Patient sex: F
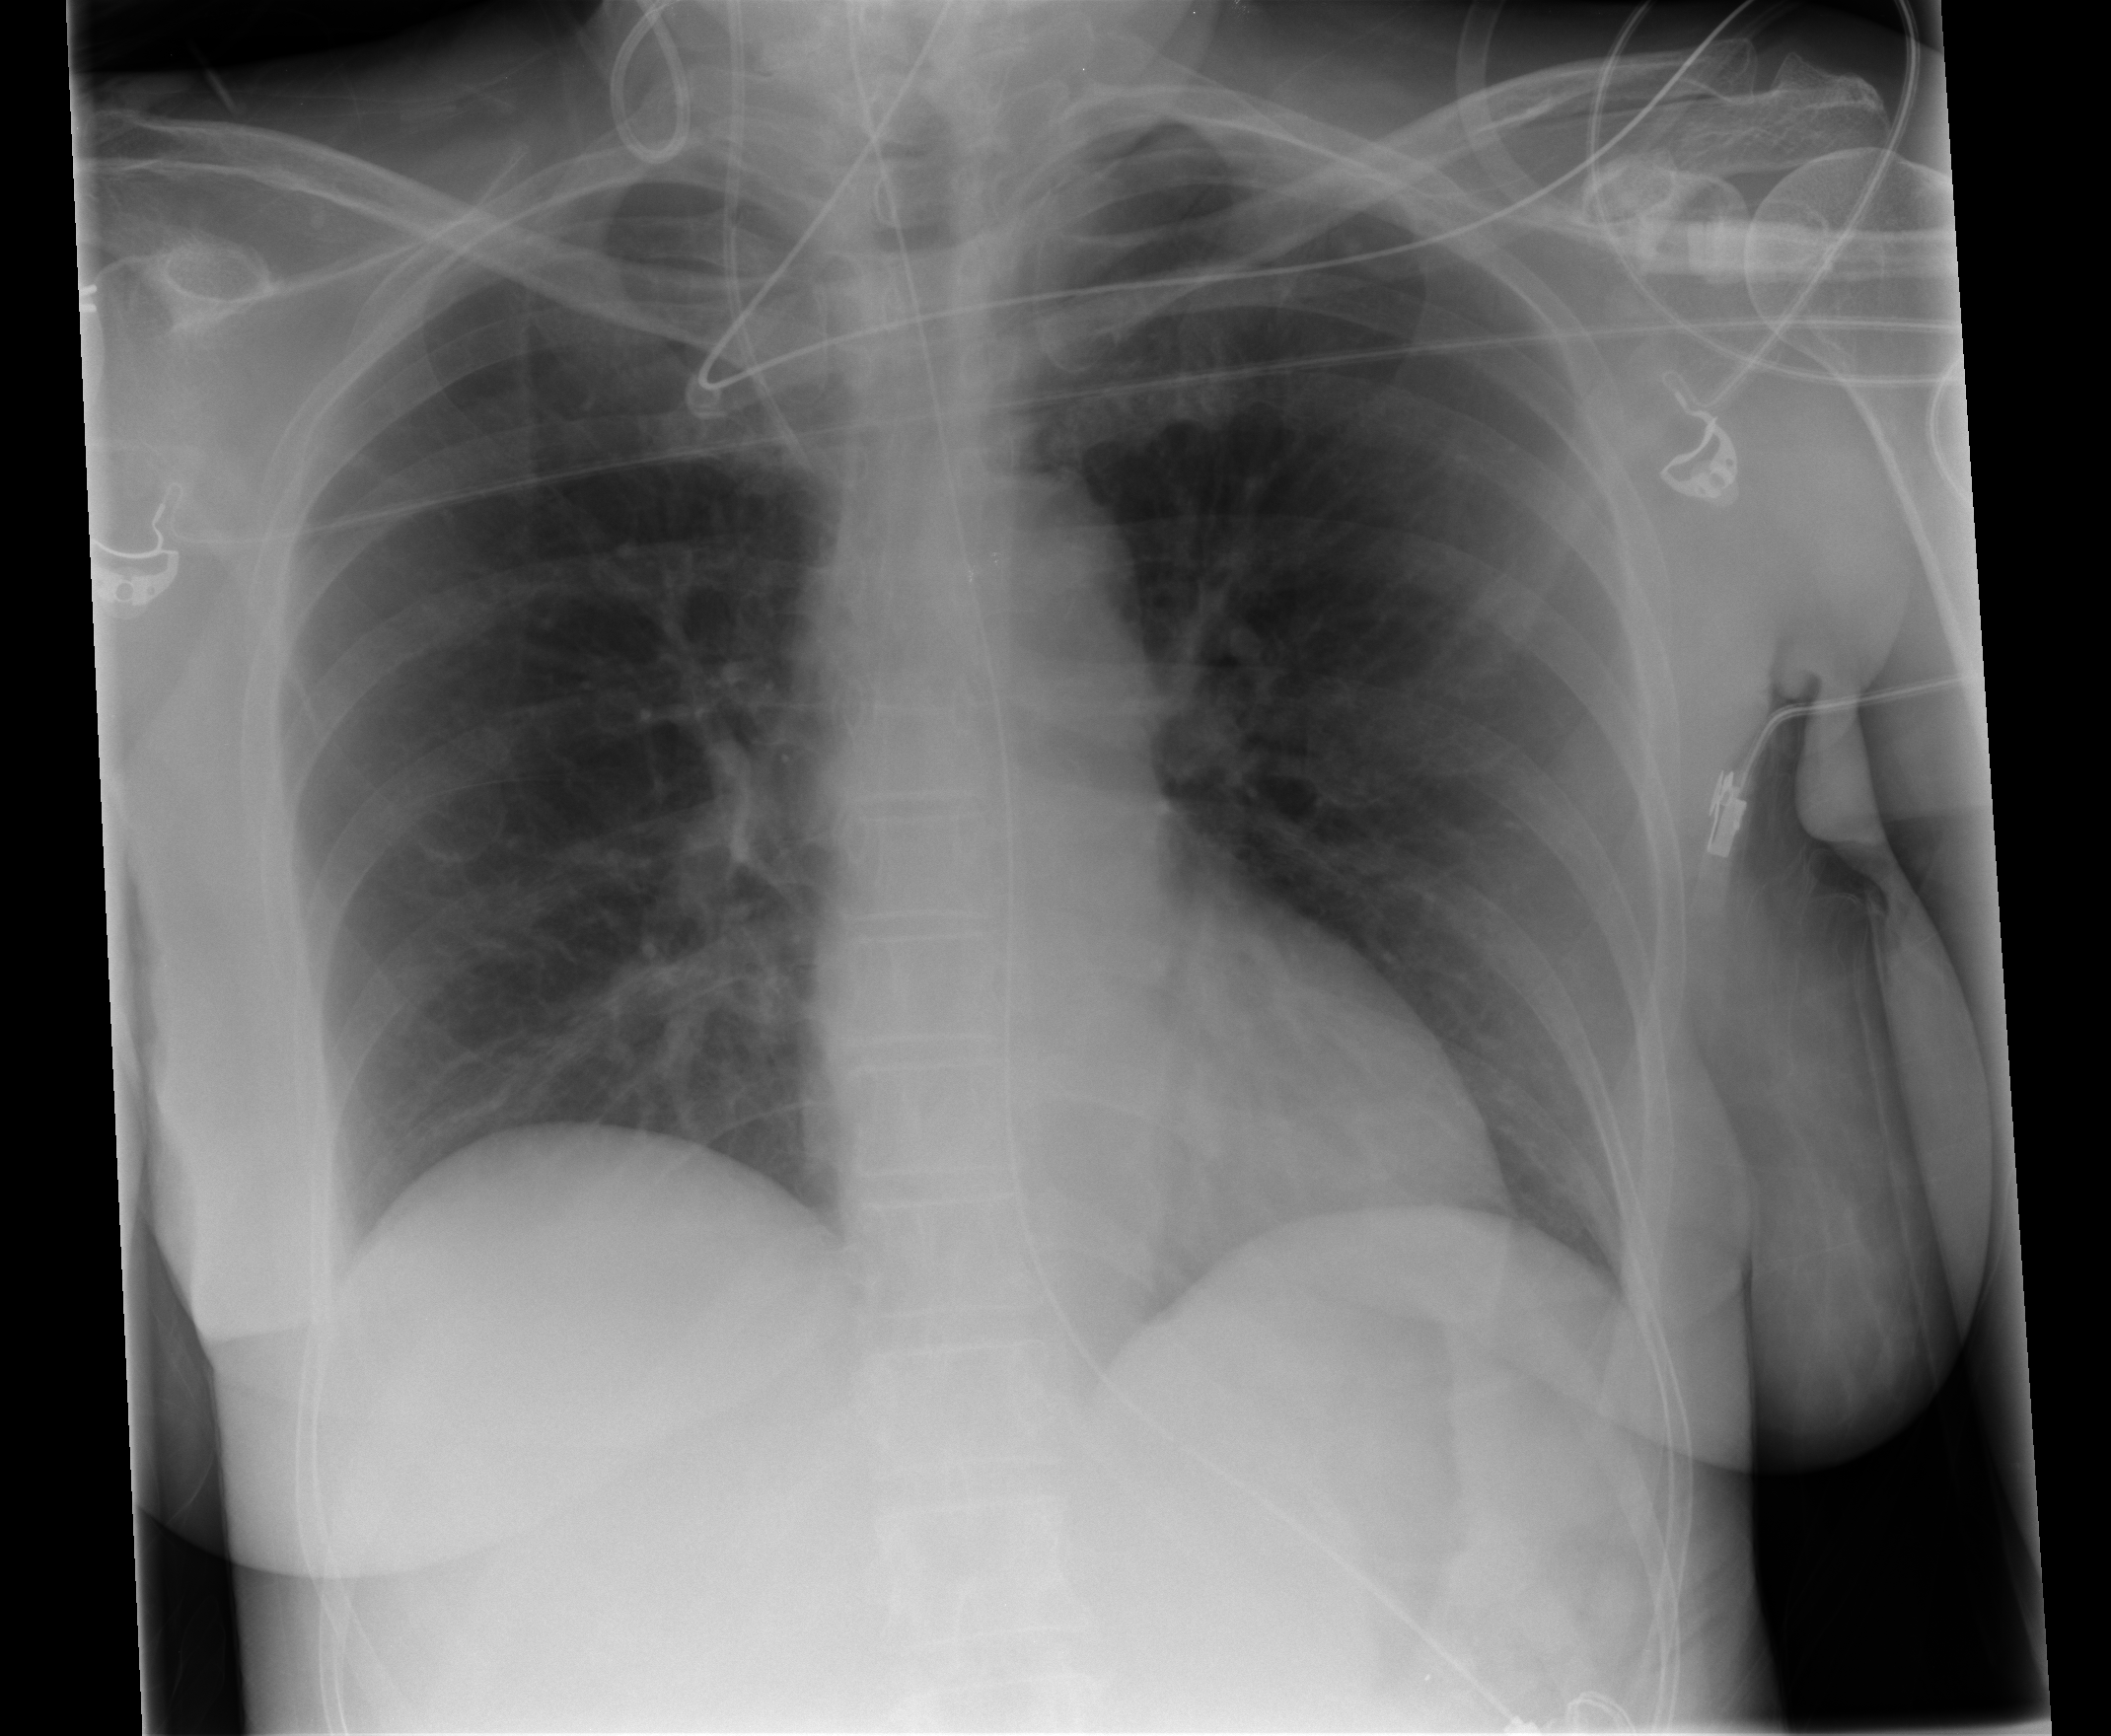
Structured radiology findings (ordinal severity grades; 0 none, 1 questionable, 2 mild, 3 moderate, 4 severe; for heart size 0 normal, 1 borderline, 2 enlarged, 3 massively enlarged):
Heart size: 0
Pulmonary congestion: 1
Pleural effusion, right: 0
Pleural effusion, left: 0
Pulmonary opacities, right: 0
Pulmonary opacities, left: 0
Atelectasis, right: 0
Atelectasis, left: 0